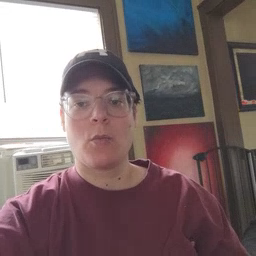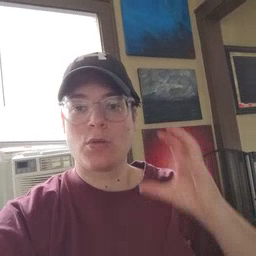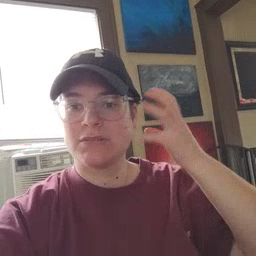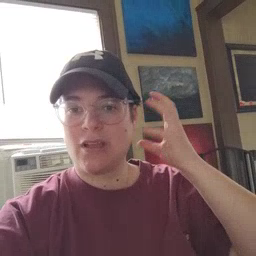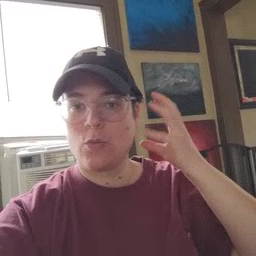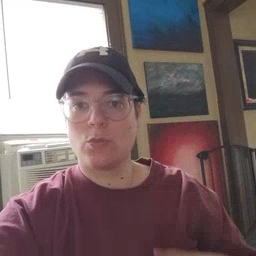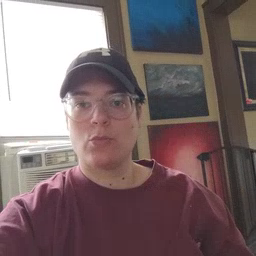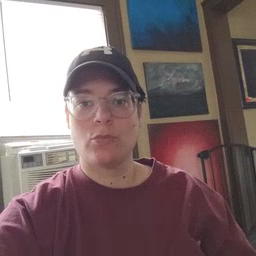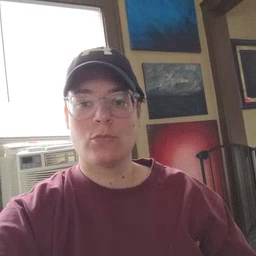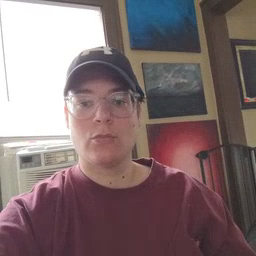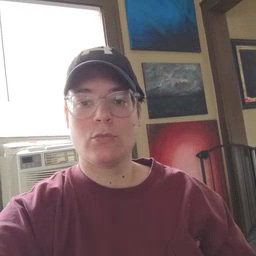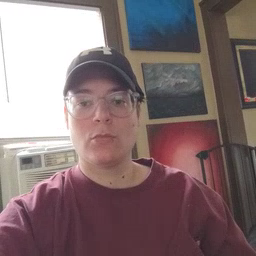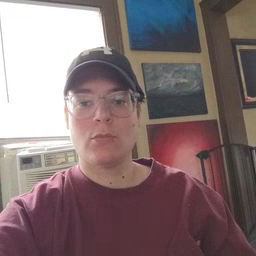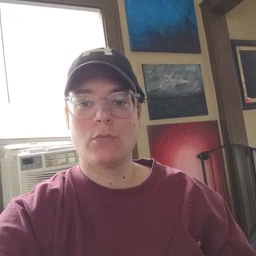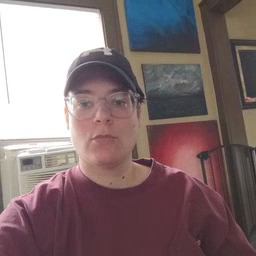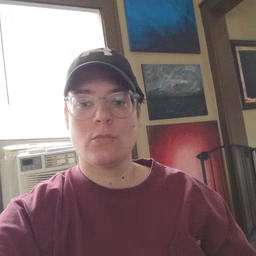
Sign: radio